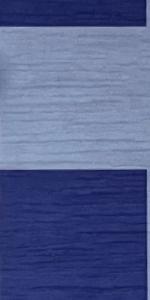
Label: Empty